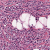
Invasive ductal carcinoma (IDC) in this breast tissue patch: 0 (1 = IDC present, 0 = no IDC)